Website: home-depot
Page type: delivery-shipping
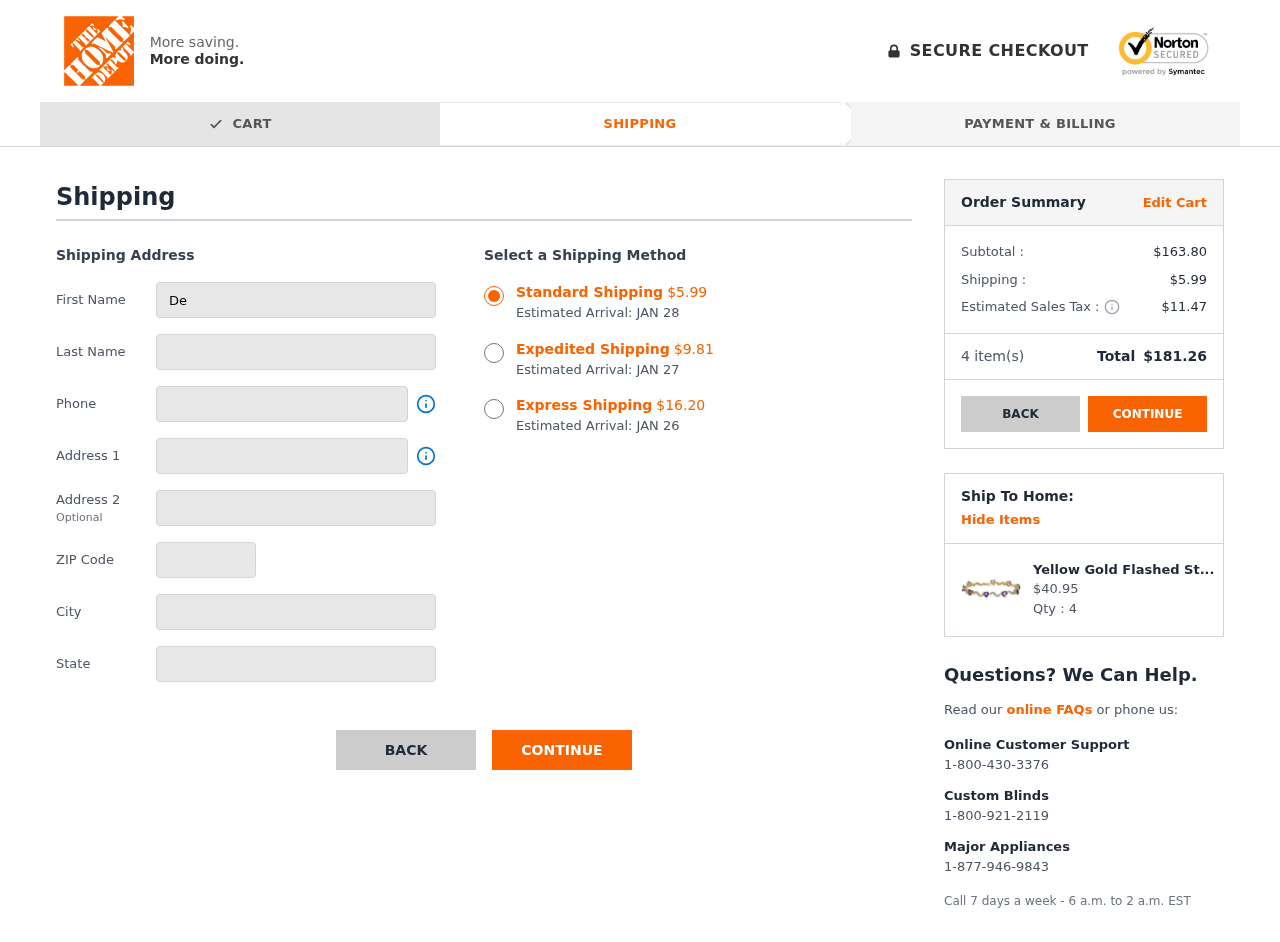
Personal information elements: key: PII_CITY
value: West Valerieton
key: PII_FIRSTNAME
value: Debra
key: PII_LASTNAME
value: Clark
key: PII_PHONE
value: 7015653309
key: PII_POSTCODE
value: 63445
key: PII_STATE
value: South Dakota
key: PII_STREET
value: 03297 Patterson Branch Apt. 984
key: PII_STREET2
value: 8674 Hannah Square Suite 941
Product elements: key: PRODUCT1_NAME
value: Yellow Gold Flashed Sterling Silver Amethyst and Diamond Accent Heart Wave Bracelet, 7.25"
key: PRODUCT1_PRICE
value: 40.95
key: PRODUCT1_QUANTITY
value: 4
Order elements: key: ORDER_SHIPPING_COST_STANDARD
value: $5.99
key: ORDER_DELIVERY_DATE
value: JAN 28
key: ORDER_SHIPPING_COST_EXPEDITED
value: $9.81
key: ORDER_DELIVERY_DATE_EXPEDITED
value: JAN 27
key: ORDER_SHIPPING_COST_EXPRESS
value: $16.20
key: ORDER_DELIVERY_DATE_EXPRESS
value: JAN 26
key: ORDER_SUBTOTAL
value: $163.80
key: ORDER_SHIPPING_COST
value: $5.99
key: ORDER_TAX
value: $11.47
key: ORDER_NUM_ITEMS
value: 4
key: ORDER_TOTAL
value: $181.26